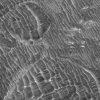
Atmospheric dust classification: not_dusty